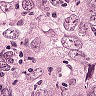
Metastatic tissue present: yes